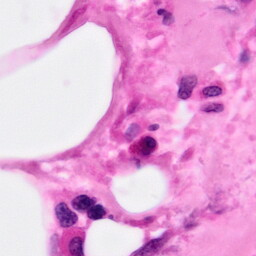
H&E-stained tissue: Pancreatic